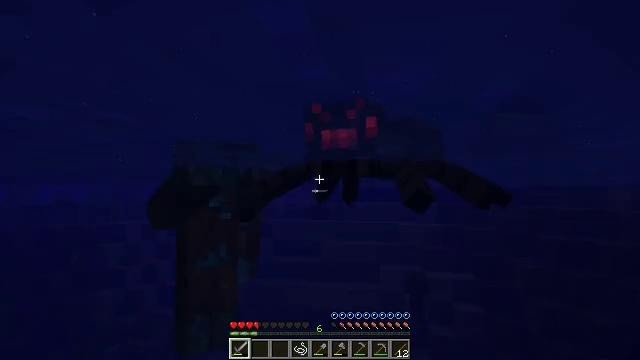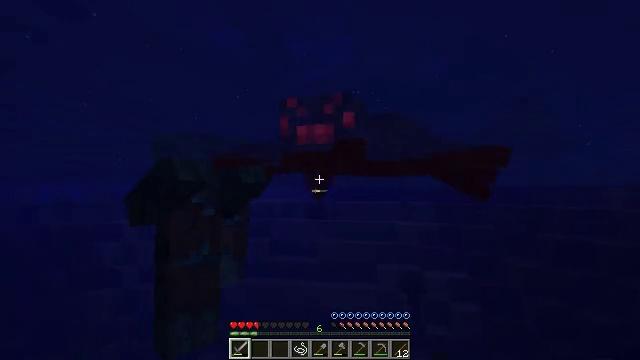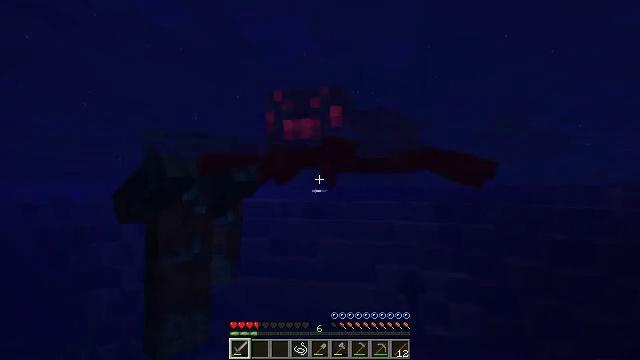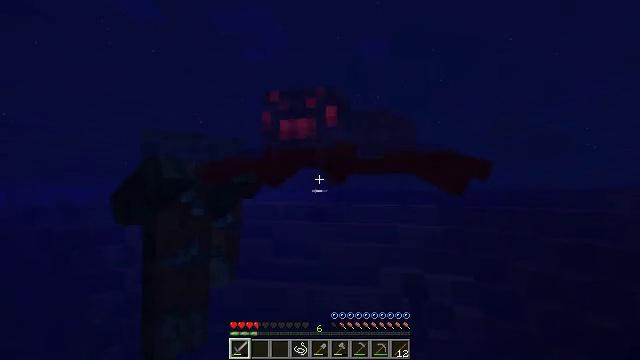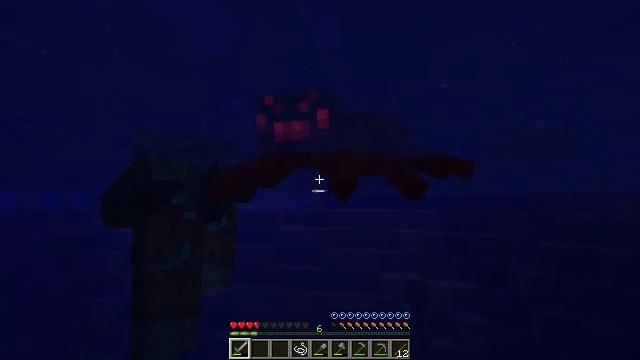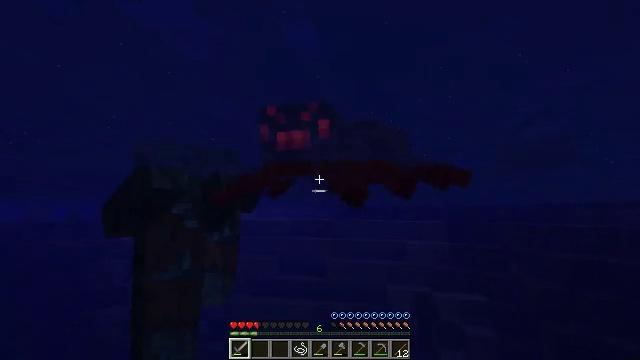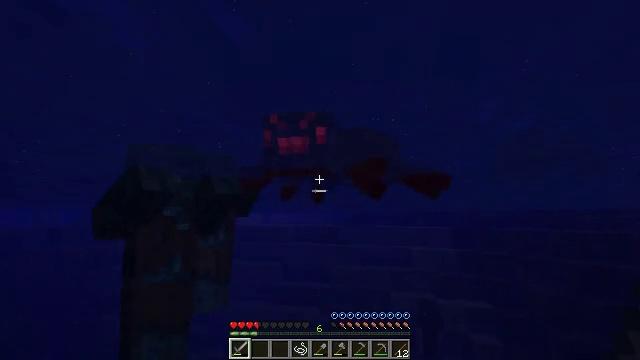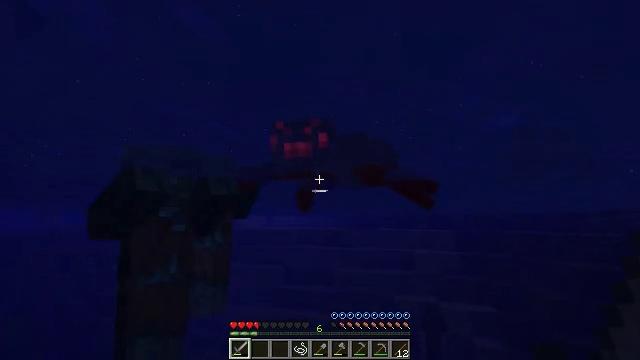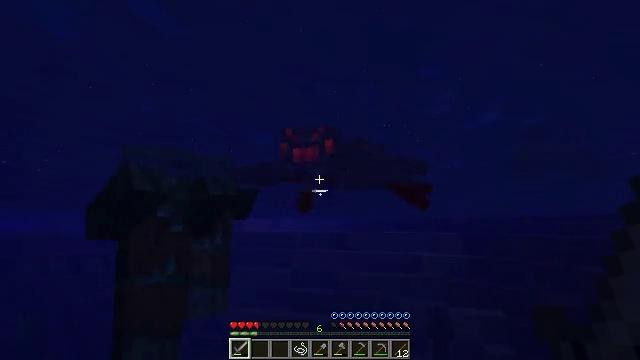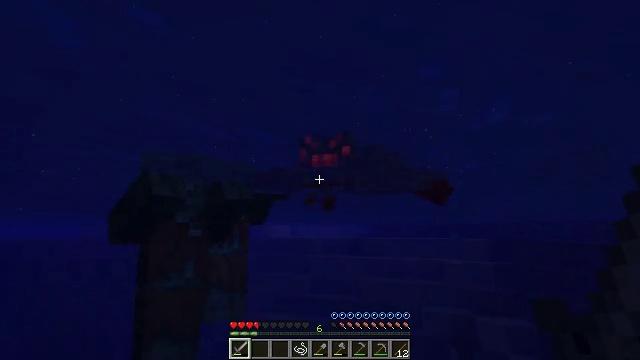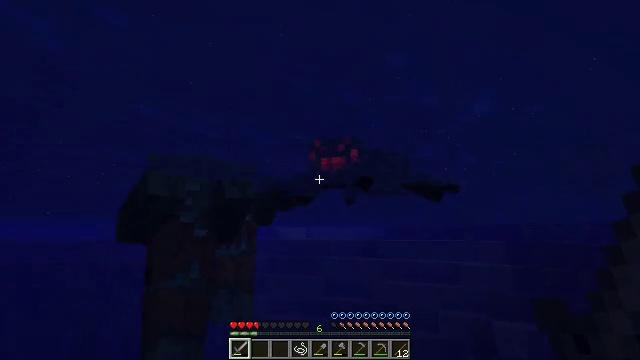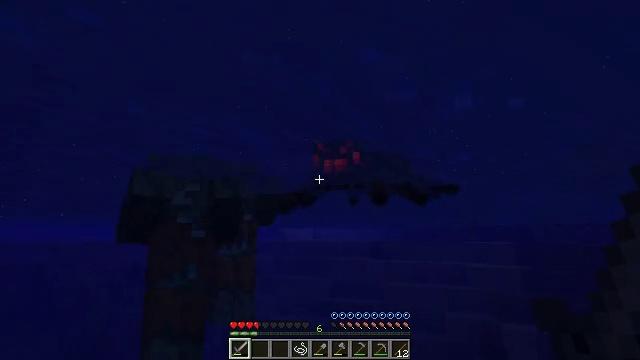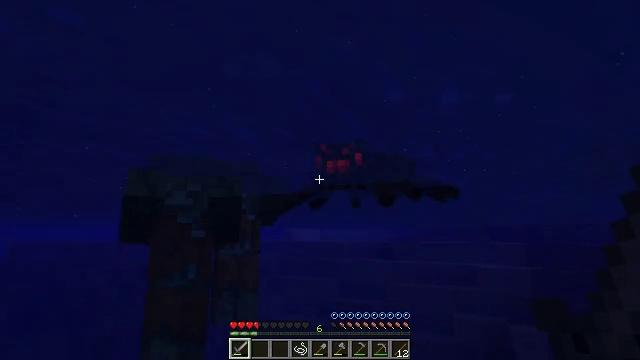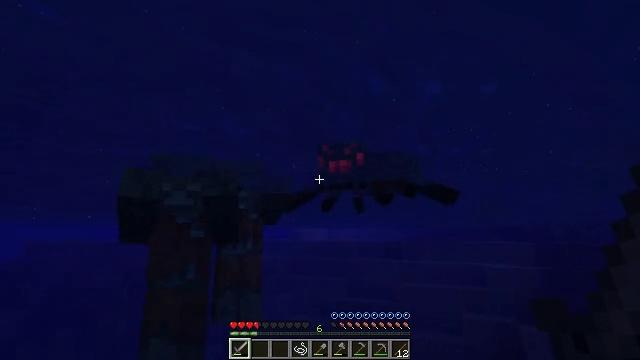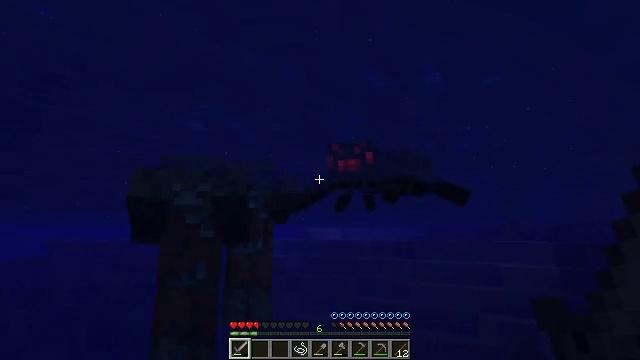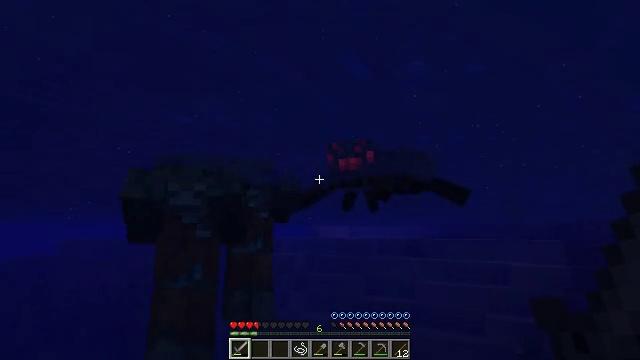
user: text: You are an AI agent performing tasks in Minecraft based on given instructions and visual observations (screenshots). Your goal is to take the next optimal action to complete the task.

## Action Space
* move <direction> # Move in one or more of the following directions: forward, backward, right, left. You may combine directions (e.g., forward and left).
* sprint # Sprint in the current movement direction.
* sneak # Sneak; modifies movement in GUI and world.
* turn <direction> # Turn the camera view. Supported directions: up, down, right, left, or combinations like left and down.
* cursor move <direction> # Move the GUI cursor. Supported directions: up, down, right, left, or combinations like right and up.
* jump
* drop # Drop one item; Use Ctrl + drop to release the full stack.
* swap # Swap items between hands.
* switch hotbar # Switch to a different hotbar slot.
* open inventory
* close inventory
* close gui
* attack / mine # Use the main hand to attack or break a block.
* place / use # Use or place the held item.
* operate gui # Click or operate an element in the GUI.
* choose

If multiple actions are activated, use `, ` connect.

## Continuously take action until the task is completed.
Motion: motion action
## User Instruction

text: Kill the spider.
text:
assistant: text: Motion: move right
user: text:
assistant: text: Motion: move right
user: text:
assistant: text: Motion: move right
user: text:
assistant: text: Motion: move right, turn up
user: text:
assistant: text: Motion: move right, turn left and up
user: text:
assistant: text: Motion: move right, turn left and up
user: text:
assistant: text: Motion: move right
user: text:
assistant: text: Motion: move right, turn left
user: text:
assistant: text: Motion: move right, turn left and up
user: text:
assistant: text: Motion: move right, turn left
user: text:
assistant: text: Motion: move right, turn left
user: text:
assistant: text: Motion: move right, turn left
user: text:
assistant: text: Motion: move forward and move right, turn left
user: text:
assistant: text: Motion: move forward and move right, turn left
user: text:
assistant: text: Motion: move forward and move right, turn left
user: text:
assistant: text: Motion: move right
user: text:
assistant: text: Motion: move right
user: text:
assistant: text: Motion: move right, turn left
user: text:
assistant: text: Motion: move right, turn left
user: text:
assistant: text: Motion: move right, turn left
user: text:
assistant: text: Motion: move right
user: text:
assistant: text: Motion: move right, turn left and up
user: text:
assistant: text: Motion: move right, turn left and up
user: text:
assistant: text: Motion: move right, turn left
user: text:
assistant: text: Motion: move right
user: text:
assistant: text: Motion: move right
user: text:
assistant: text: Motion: move right
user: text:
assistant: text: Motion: move right, attack / mine
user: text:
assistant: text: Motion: move right, attack / mine
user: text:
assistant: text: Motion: move right, attack / mine